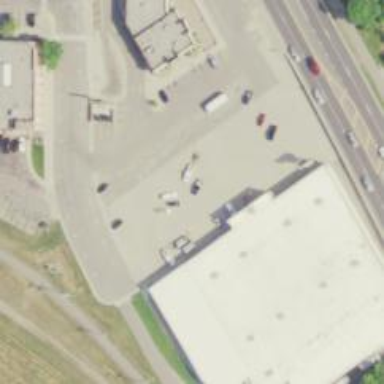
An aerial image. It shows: Building housing furniture shop.